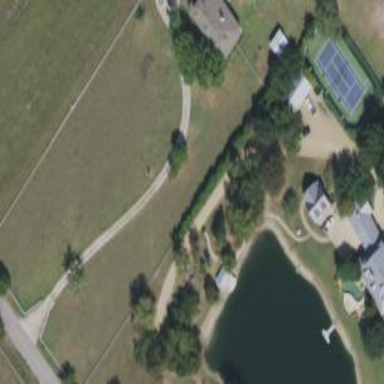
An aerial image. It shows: Driveway leading to service road.